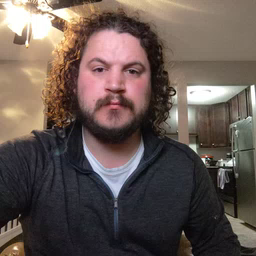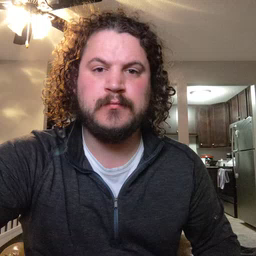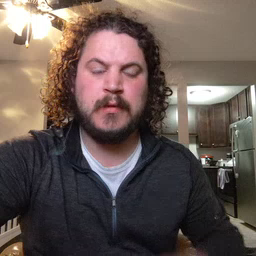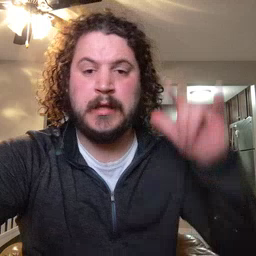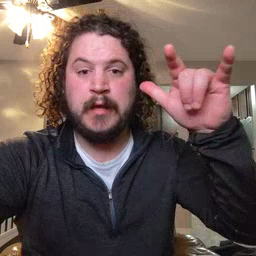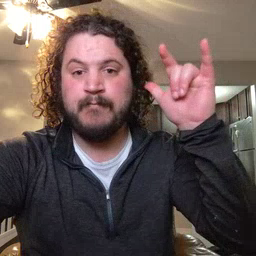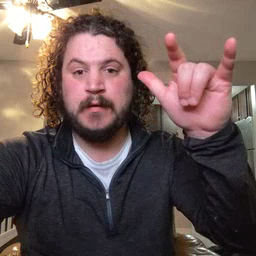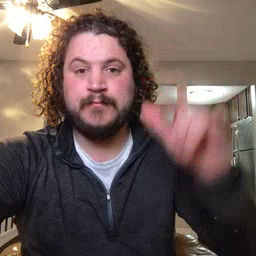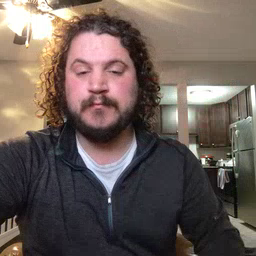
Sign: airplane